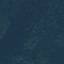
Land use / land cover class: Forest